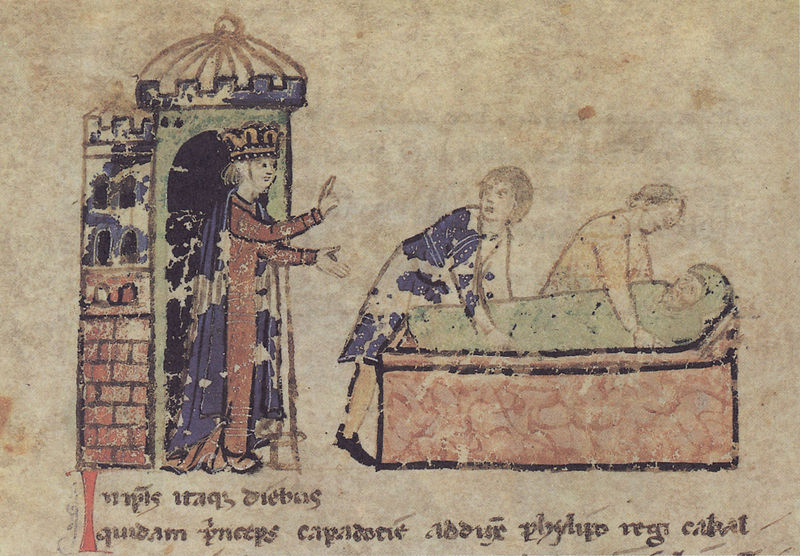
Titel: Alexanderroman
Institution: Leipzig, Stadtbibliothek
Schlagwörter: blau, grün, menschen, braun, rot, schloss, tuch, tod, tot, krone, turm, schrift, angst, könig, bett, krank, burg, abschied, tote, sarg, bahre, grab, schmerz, bahren, betten, buchmalerei, majuskel, bestattung, mumie, erhobener zeigefinger